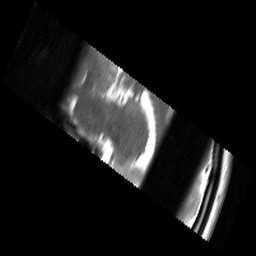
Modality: T2w
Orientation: sagittal
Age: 20
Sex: male
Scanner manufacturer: siemens
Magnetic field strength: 3 T
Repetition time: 11.91 s
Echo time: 0.064 s